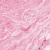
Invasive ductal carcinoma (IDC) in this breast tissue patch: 0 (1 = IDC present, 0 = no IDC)